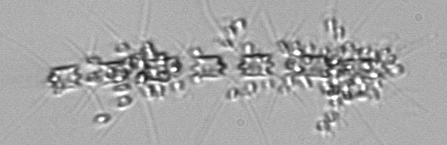
Label: Chaetoceros_didymus_TAG_external_flagellate